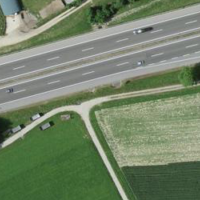
EUNIS habitat code: 57
Species observed at this site:
Lamium maculatum